Question: I have created div grid system with HTML and CSS using the float:left method.
It works fine, however whenever there is a variable height difference between two divs in the same row, the next div starts at the bottom most position just below the div that has the greatest height.
Here's the codepen:
<URL>
CSS:
'''
.parent{
width:330px;
}
.red{
float:left;
width:150px;
height:150px;
margin-bottom:10px;
margin-left:10px;
background-color:red;
}
.blue{
float:left;
width:150px;
height:300px;
margin-bottom:10px;
margin-left:10px;
background-color:blue;
}
'''
Is there a way to solve this error using just css? Any good answer would be appreciated.
This is what I'm looking for:

Thank you
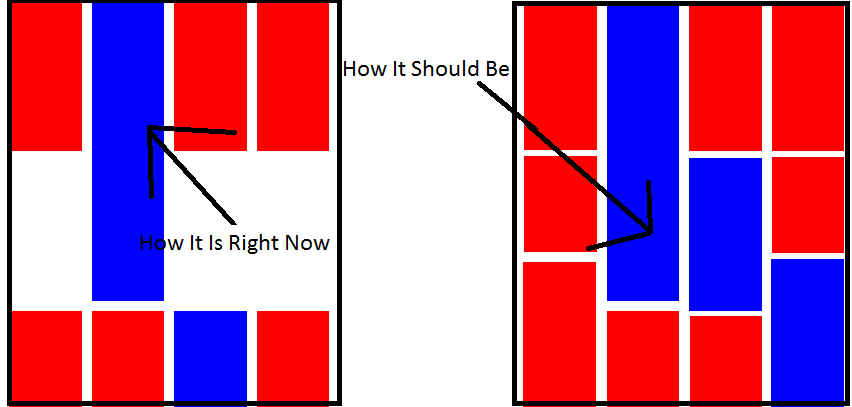
Answer: Just CSS? With flexbox you could <URL>
But I would opt for Javascript as a more robust (and slightly better browser support at the time of posting) approach.
via JQuery Masonry <URL>